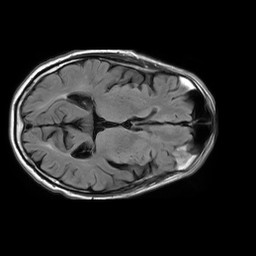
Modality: FLAIR
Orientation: axial
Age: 74
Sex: male
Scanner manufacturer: philips
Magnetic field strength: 1.5 T
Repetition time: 10 s
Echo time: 0.11 s